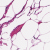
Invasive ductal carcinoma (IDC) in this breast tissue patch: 0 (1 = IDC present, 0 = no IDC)